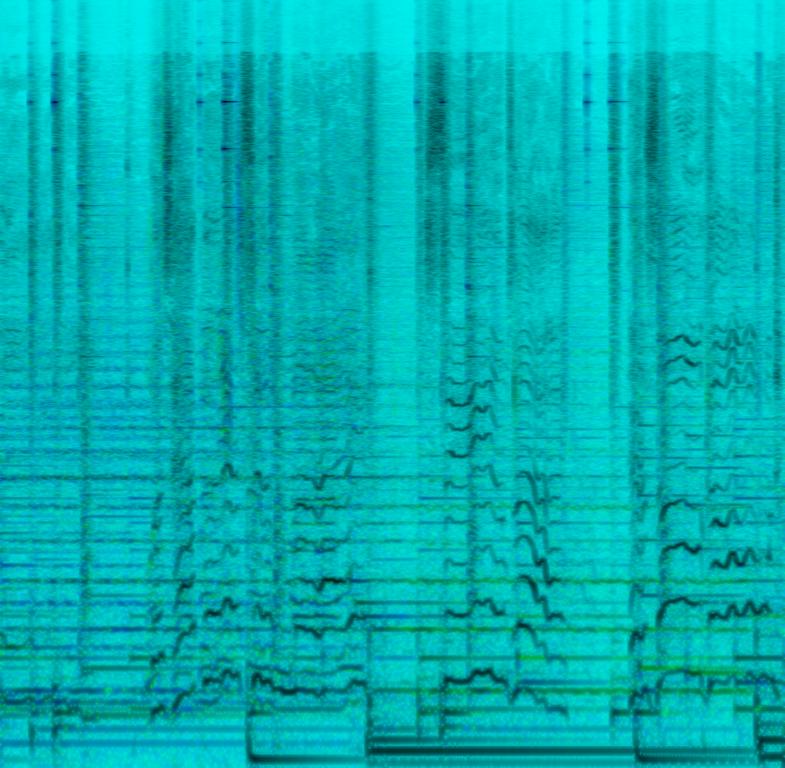
The female voice is singing lightly sad-sounding. Backing voices are supporting her in some phrases while strings are playing long notes that are panned to the left and right side of the speakers. A piano is playing ballad sounding chords and a melody underlined by the e-bass. This song may be playing in a soul musical.